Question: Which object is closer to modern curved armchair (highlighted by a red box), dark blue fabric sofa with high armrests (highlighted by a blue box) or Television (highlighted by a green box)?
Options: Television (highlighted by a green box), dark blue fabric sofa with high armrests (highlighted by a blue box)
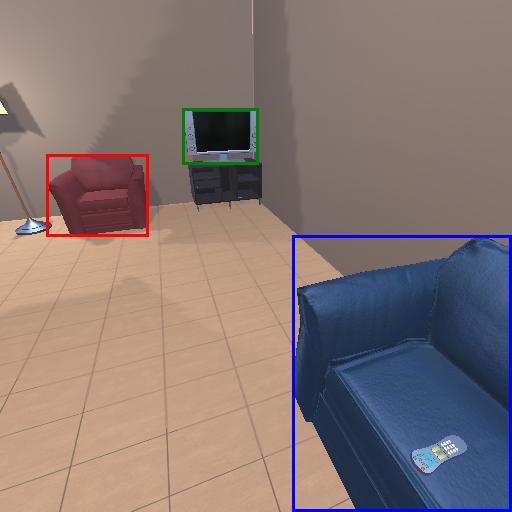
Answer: Television (highlighted by a green box)